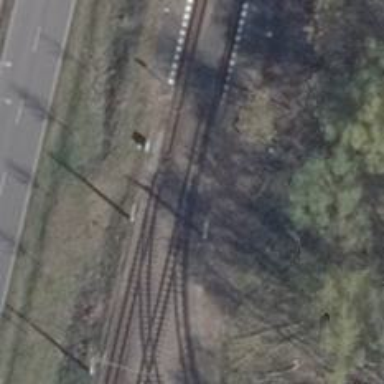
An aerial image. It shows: Railway switch with the turnout on the left side.